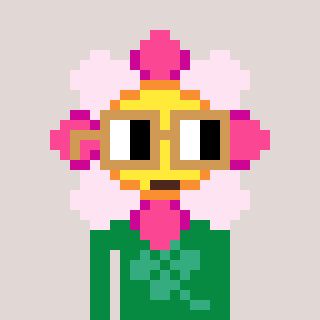
a pixel art character with square brown glasses, a flower-shaped head and a green-colored body on a warm background